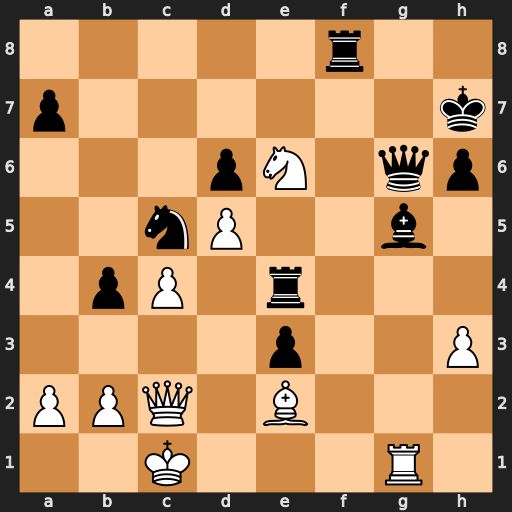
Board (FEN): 5r2/p6k/3pN1qp/2nP2b1/1pP1r3/4p2P/PPQ1B3/2K3R1
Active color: w
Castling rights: -
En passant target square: -
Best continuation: Nxf8+ Kg7 Nxg6